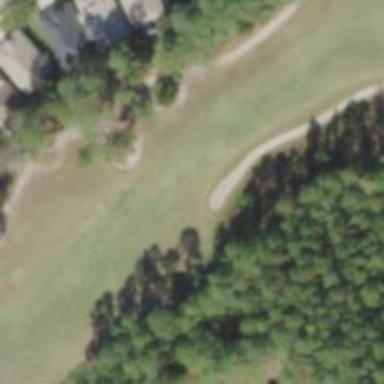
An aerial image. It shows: Golf hole.